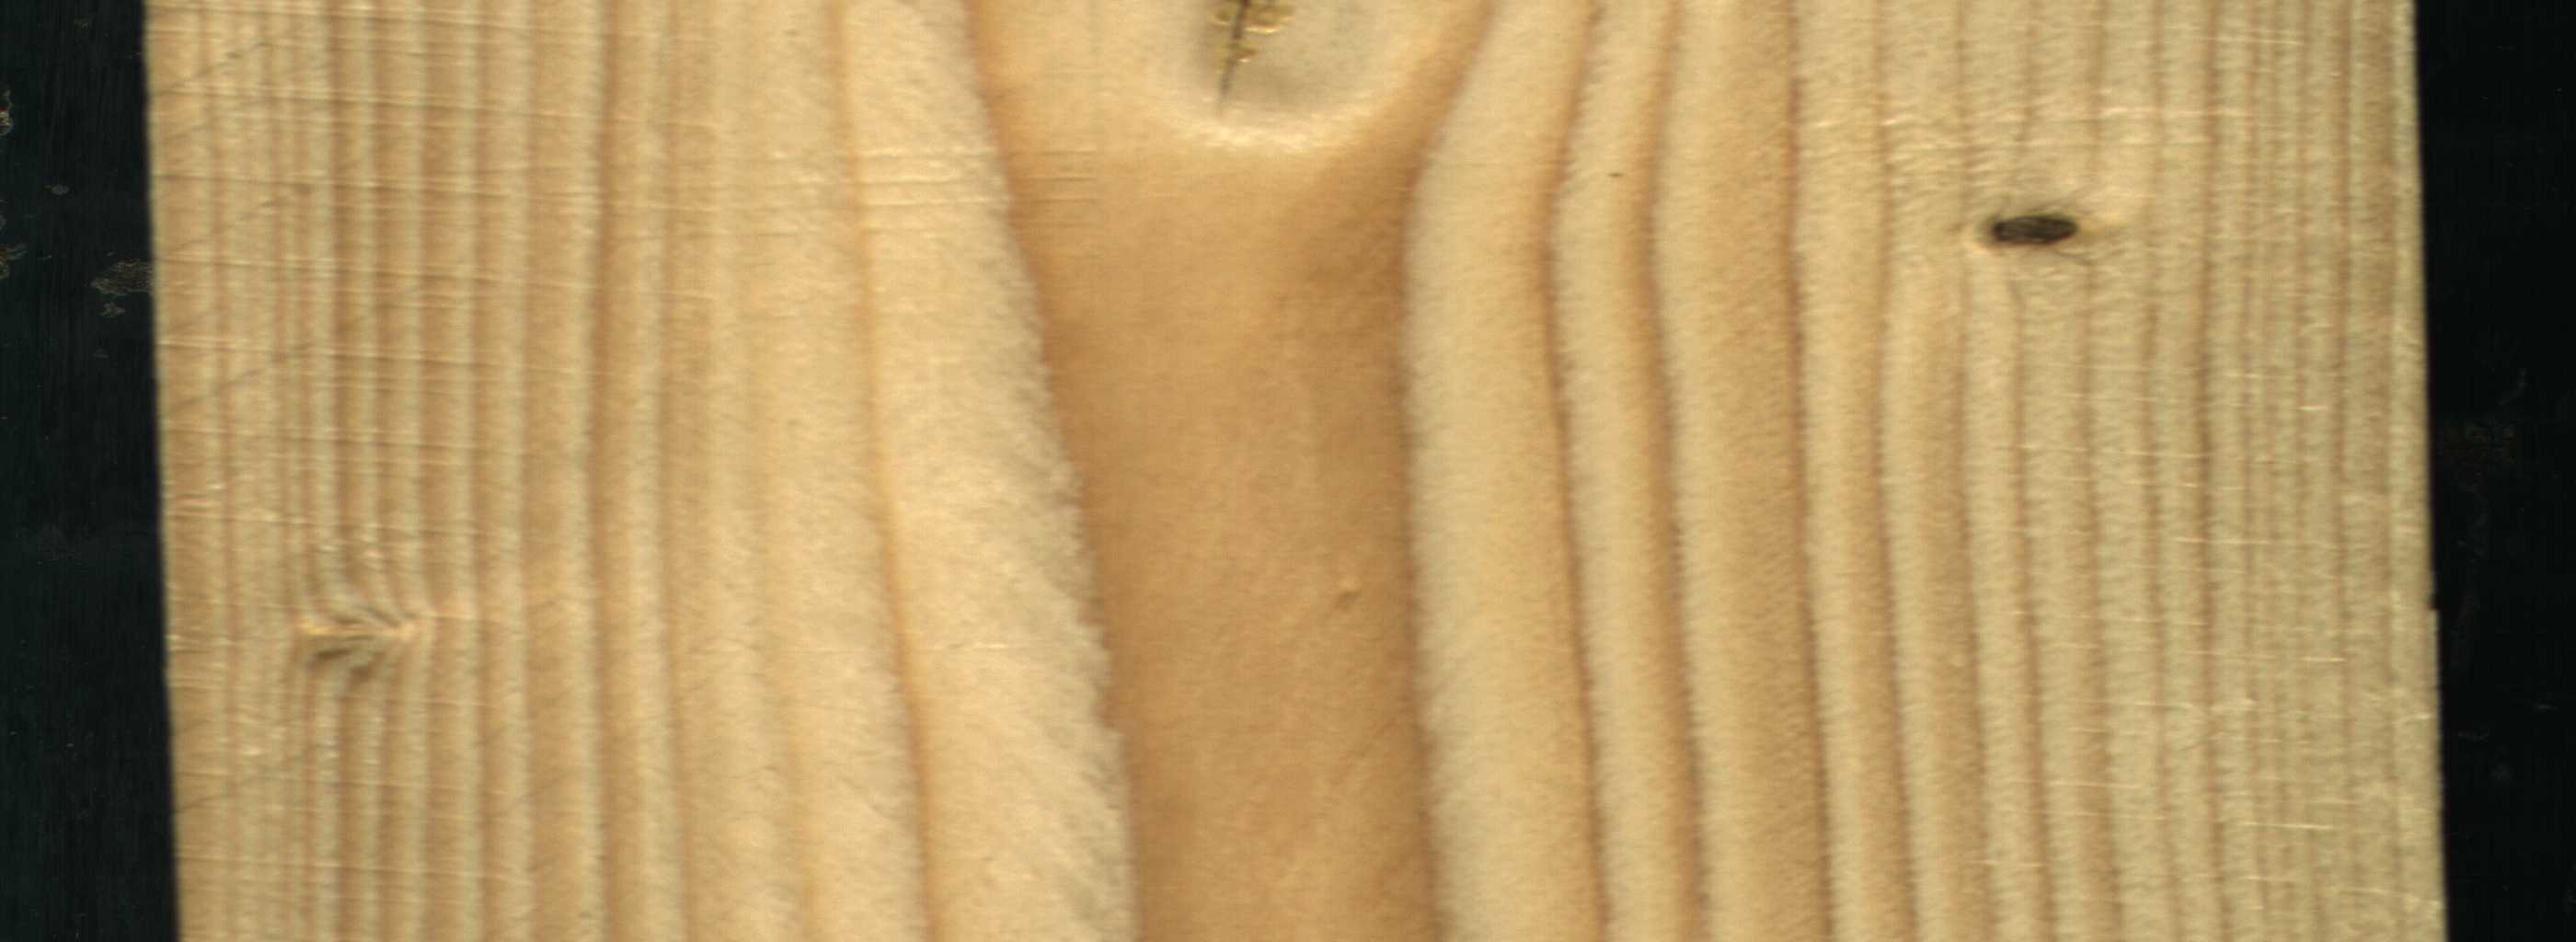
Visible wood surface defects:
resin
Dead_Knot